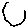
Label: hexagon